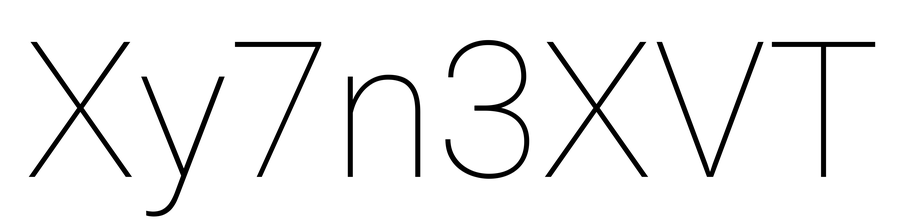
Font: Roboto_Thin